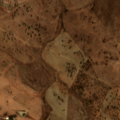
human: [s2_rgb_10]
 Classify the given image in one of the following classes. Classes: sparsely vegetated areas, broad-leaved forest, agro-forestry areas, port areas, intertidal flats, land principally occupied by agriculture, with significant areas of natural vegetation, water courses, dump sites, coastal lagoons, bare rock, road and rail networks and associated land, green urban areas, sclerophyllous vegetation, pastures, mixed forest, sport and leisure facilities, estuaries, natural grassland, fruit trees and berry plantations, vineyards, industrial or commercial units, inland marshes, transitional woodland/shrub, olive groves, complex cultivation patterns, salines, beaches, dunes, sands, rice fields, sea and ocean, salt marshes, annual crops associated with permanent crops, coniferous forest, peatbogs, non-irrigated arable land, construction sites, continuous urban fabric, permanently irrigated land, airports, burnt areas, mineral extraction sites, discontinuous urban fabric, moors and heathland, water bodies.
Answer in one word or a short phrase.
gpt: non-irrigated arable land, agro-forestry areas, transitional woodland/shrub